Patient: sex F, age 77
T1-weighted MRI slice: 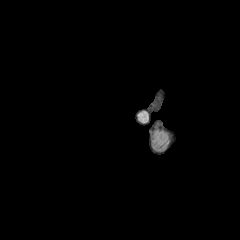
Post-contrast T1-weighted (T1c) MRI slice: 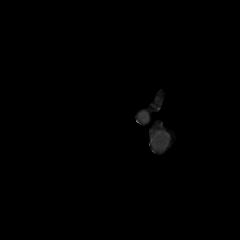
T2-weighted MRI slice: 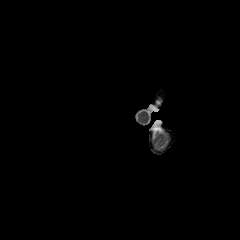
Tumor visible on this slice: no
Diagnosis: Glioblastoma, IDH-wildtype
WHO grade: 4